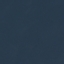
Land use / land cover: SeaLake